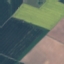
Label: AnnualCrop